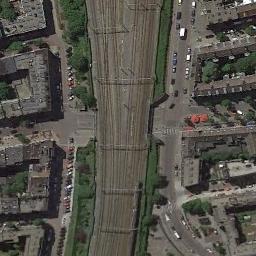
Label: railway